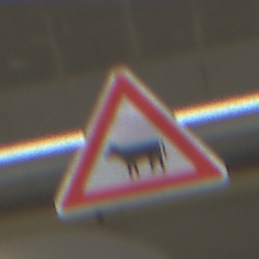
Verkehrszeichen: ViehtriebRechts
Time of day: Midday
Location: Roofed (Urban)
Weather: Overcast
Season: NotSpecified
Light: Artificial